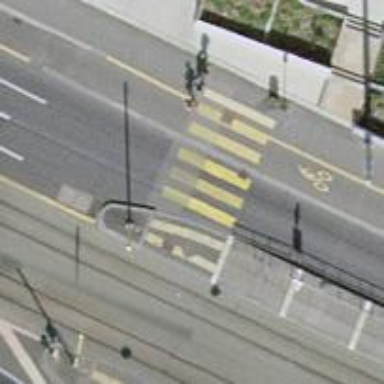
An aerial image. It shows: Uncontrolled zebra crossing on the road.